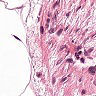
Metastatic tissue present: no